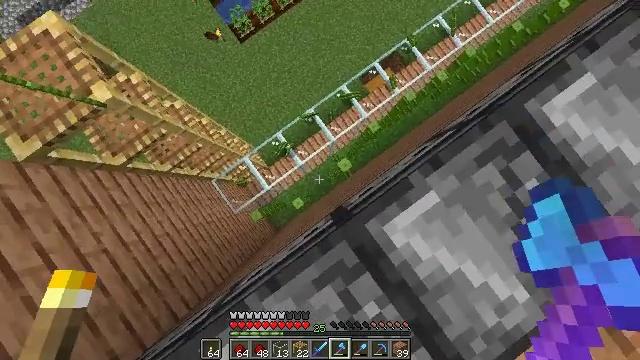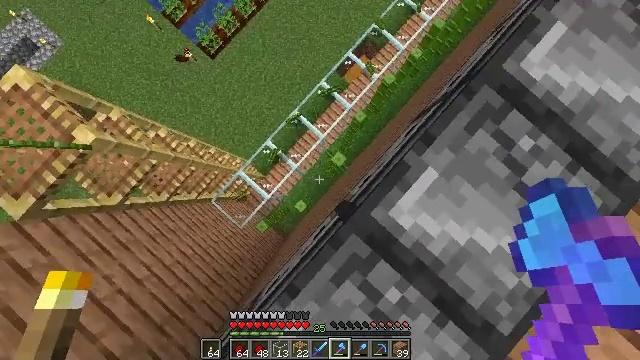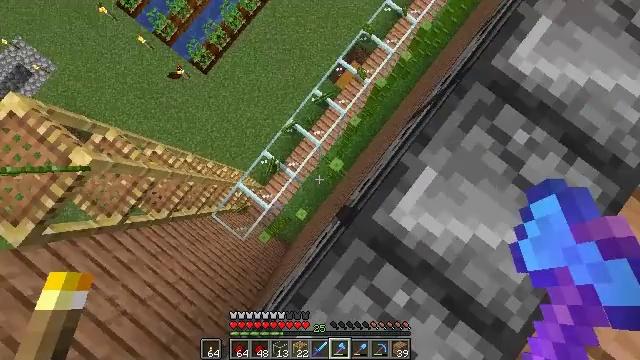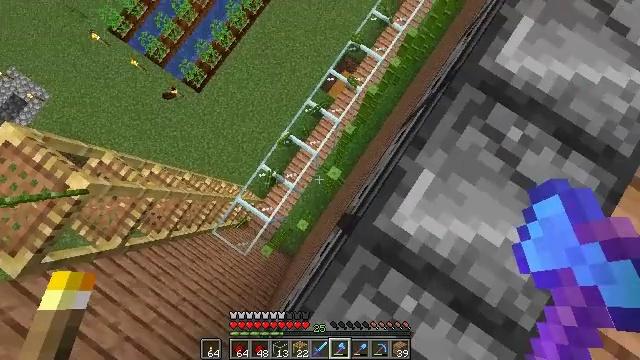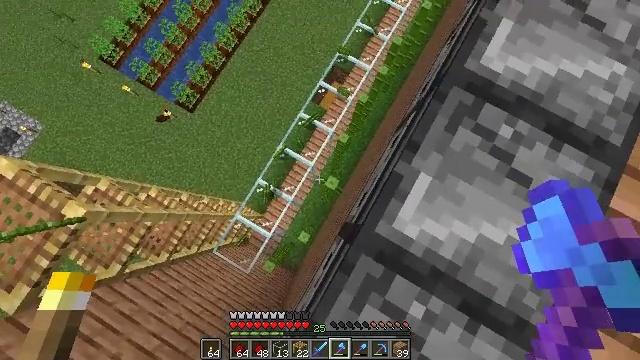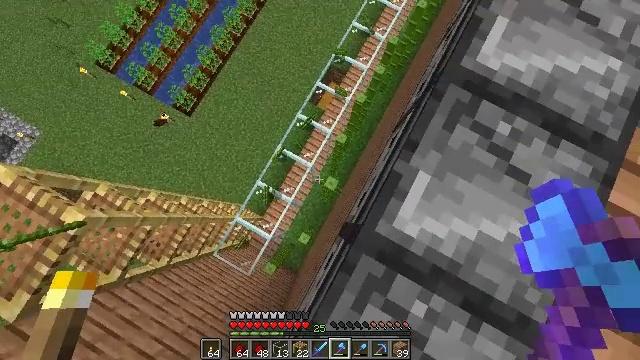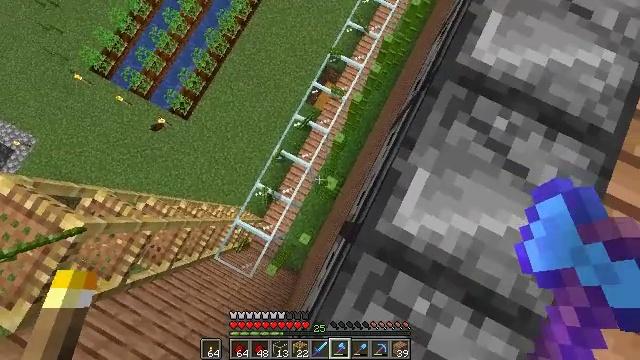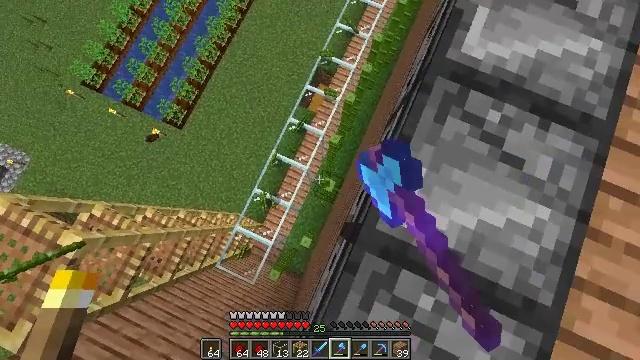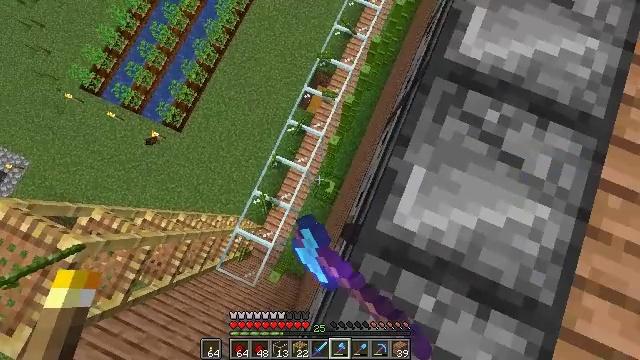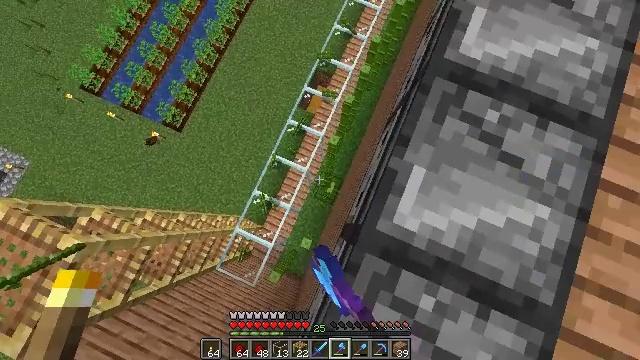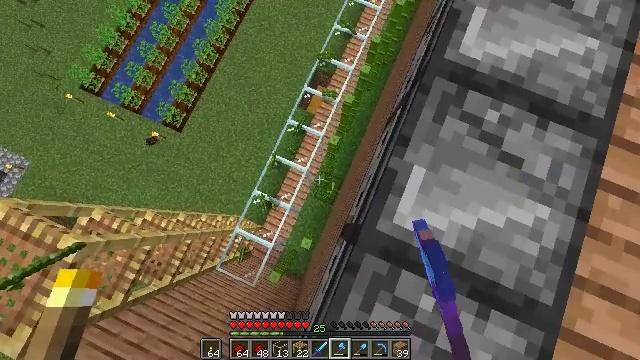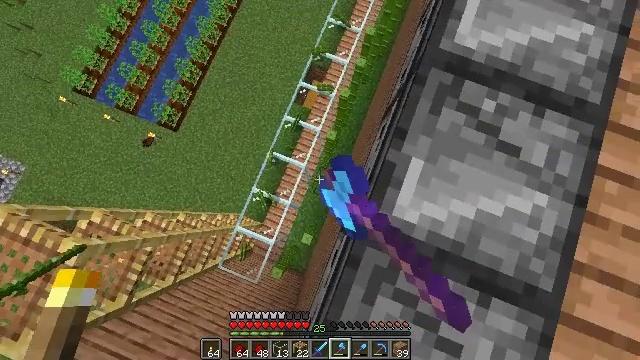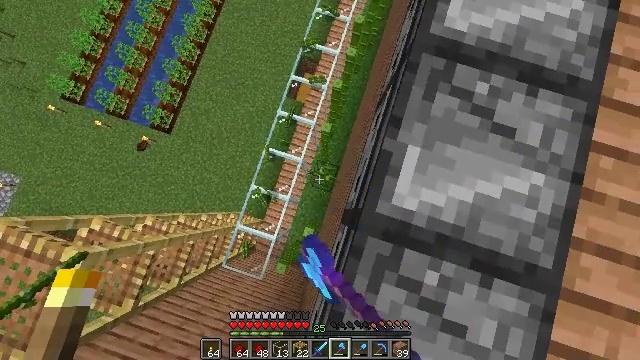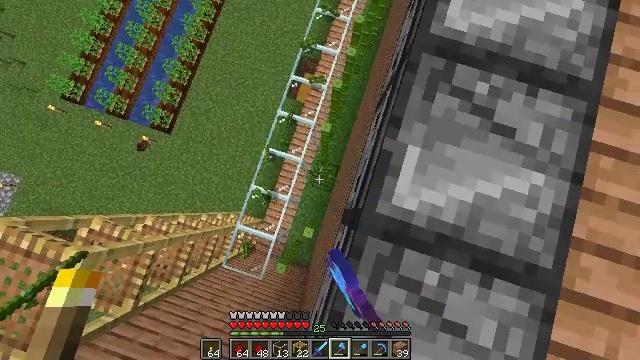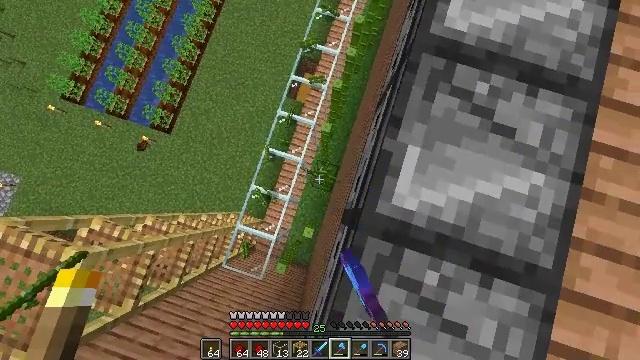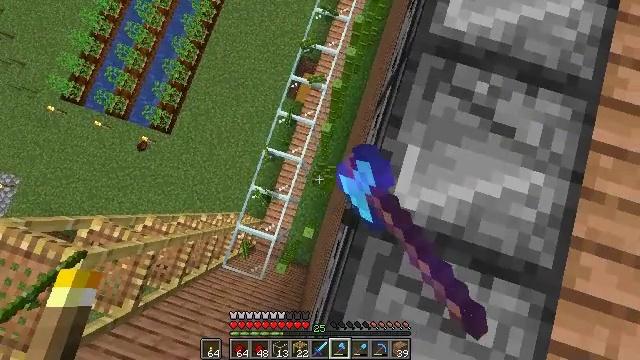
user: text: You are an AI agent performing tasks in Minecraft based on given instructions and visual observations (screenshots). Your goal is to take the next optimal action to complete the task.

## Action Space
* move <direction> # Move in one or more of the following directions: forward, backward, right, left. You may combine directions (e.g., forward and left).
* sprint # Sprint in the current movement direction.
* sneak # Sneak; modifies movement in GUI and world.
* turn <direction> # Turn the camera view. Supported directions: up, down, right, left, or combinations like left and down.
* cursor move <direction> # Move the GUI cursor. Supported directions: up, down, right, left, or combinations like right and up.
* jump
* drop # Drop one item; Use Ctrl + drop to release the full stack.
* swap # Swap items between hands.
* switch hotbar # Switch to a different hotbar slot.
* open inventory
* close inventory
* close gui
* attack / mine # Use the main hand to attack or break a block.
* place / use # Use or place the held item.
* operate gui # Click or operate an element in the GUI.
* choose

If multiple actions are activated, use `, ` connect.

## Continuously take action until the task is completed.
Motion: motion action
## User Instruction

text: Break the bamboo stalk.
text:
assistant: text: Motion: sneak, turn right, attack / mine
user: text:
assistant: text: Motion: sneak, turn right and up, attack / mine
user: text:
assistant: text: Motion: sneak, turn right and up, attack / mine
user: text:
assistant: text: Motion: sneak, turn right and up, attack / mine
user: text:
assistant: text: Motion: sneak, turn right, attack / mine
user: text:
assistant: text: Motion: sneak, turn right, attack / mine
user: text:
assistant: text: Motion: sneak, turn right, attack / mine
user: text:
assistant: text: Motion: sneak, attack / mine
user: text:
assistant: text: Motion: sneak, attack / mine
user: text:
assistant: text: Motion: sneak, attack / mine
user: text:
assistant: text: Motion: sneak, turn right and down, attack / mine
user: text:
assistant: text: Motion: sneak, turn right and down, attack / mine
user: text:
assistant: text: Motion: sneak, attack / mine
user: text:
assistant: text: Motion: sneak, attack / mine
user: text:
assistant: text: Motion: sneak, attack / mine
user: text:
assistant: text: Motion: sneak, attack / mine
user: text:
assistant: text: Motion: sneak, attack / mine
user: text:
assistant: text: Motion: sneak, attack / mine
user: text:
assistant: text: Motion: move forward, sneak, attack / mine
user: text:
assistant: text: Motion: sneak, attack / mine